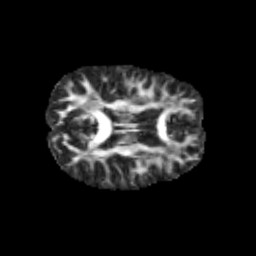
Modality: FA
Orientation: axial
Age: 11
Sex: male
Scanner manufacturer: siemens
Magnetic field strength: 3 T
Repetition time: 3.8 s
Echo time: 0.07 s